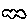
Label: cloud